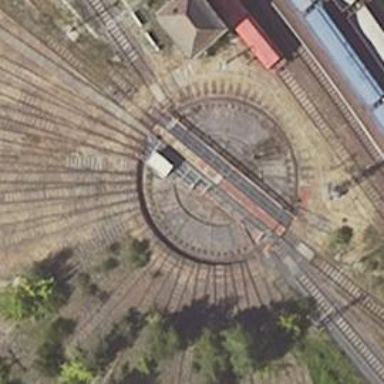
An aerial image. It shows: Railway yard.